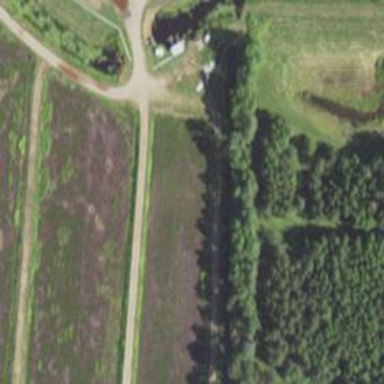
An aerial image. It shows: Track road beside dyke embankment.